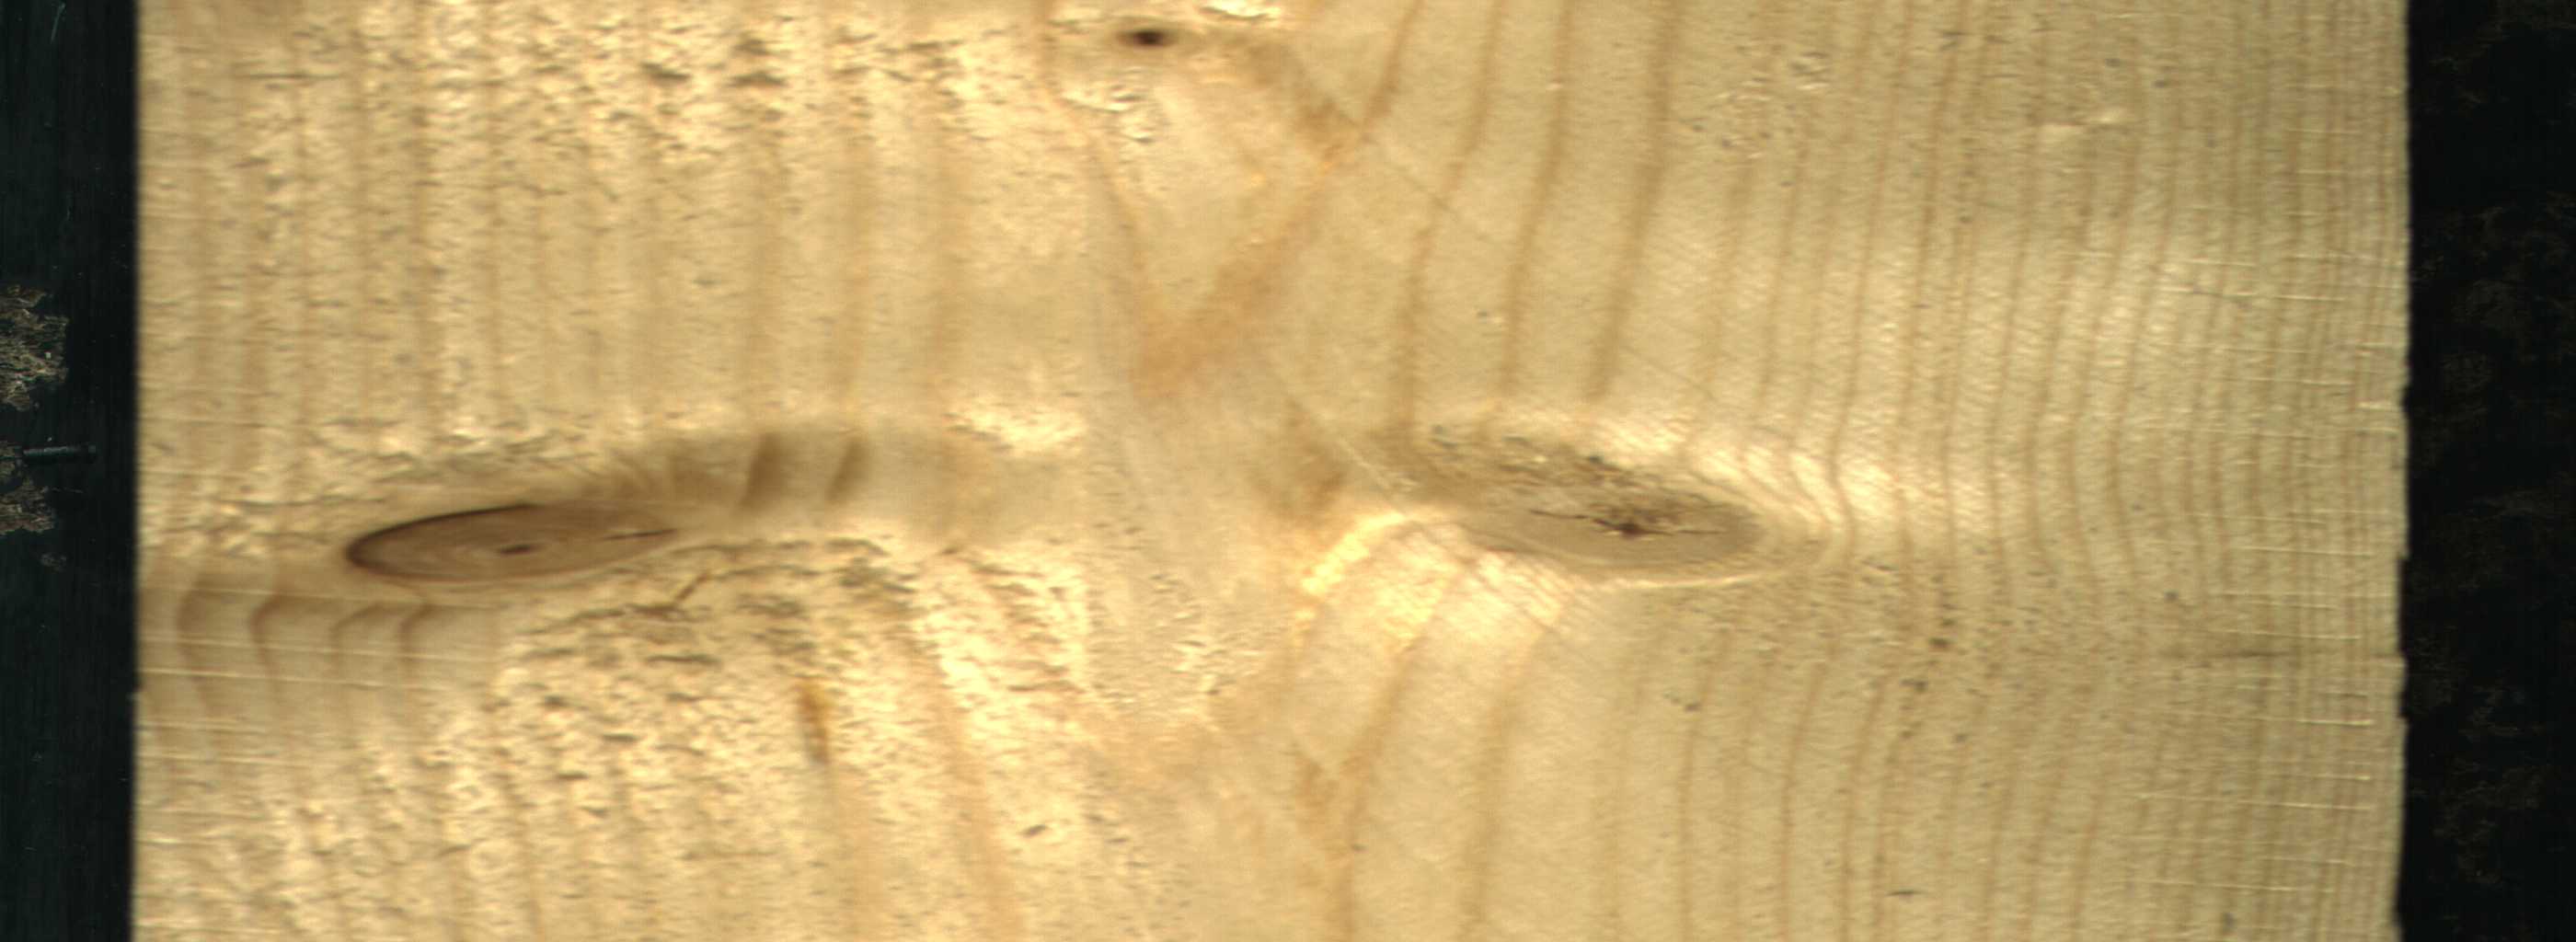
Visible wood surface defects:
knot_with_crack
Dead_Knot
Live_Knot